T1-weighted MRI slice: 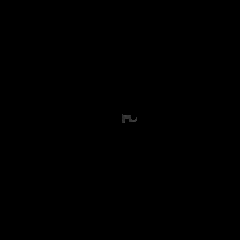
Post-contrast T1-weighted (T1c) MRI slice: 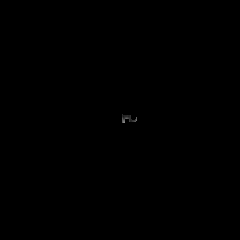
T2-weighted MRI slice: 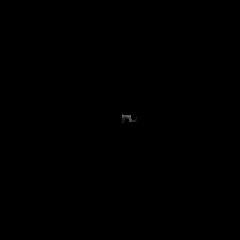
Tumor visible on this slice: no